A bearing vibration time series has been folded into this square grayscale image, one row per segment of consecutive samples. Based on the visible evidence, which condition applies: normal, inner_race, outer_race, ball?
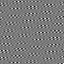
Answer: outer_race